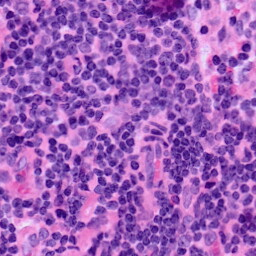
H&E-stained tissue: LymphNode